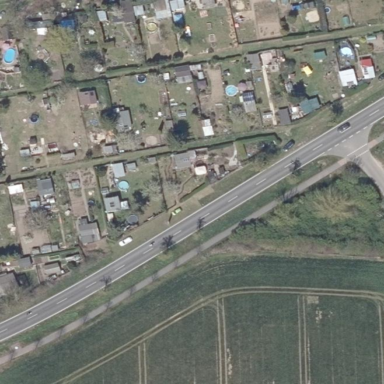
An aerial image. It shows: Allotments area.